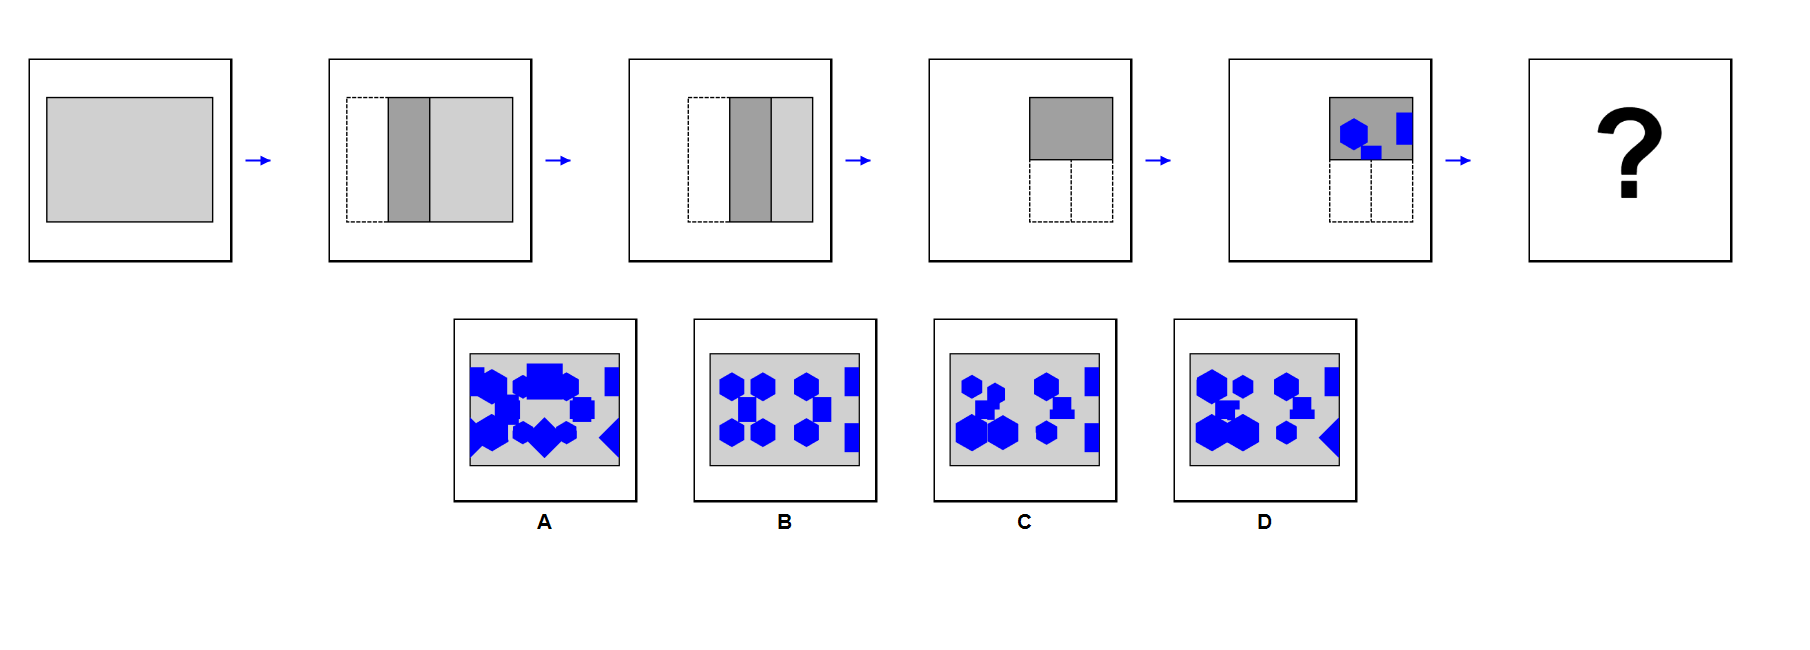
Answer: B